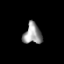
Tissue: prostate
Cell type: Epithelial cells
Senescence score: 0.3261
Nuclear area (px): 362
Mean DAPI intensity: 153.182